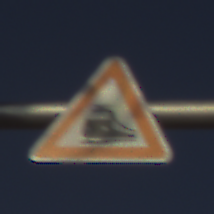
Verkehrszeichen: Bahnuebergang
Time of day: MorningAfternoon
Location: Outdoor (Nature)
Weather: Clear
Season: NotSpecified
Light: Natural